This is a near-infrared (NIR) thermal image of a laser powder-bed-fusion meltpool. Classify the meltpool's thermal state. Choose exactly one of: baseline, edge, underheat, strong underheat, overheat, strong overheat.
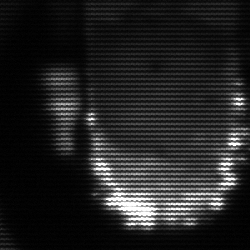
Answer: baseline